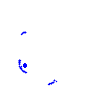
Particle: pion